Question: I have a List view that displays the weather forecast for the entire week. I have also set an adapter mForecastAdapter on this ListView. But when I preview the fragment_main.xml file the preview that I get is this

This is my code in MainActivity.java
'''
package com.example.android.sunshine.app;
import android.os.Bundle;
import android.support.v4.app.Fragment;
import android.support.v7.app.ActionBarActivity;
import android.view.LayoutInflater;
import android.view.Menu;
import android.view.MenuItem;
import android.view.View;
import android.view.ViewGroup;
import android.widget.ArrayAdapter;
import android.widget.ListView;
import java.util.ArrayList;
import java.util.Arrays;
import java.util.List;
public class MainActivity extends ActionBarActivity {
@Override
protected void onCreate(Bundle savedInstanceState) {
super.onCreate(savedInstanceState);
setContentView(R.layout.activity_main);
if (savedInstanceState == null) {
getSupportFragmentManager().beginTransaction()
.add(R.id.container, new PlaceholderFragment())
.commit();
}
}
@Override
public boolean onCreateOptionsMenu(Menu menu) {
// Inflate the menu; this adds items to the action bar if it is present.
getMenuInflater().inflate(R.menu.main, menu);
return true;
}
@Override
public boolean onOptionsItemSelected(MenuItem item) {
// Handle action bar item clicks here. The action bar will
// automatically handle clicks on the Home/Up button, so long
// as you specify a parent activity in AndroidManifest.xml.
int id = item.getItemId();
if (id == R.id.action_settings) {
return true;
}
return super.onOptionsItemSelected(item);
}
/**
* A placeholder fragment containing a simple view.
*/
public static class PlaceholderFragment extends Fragment {
public PlaceholderFragment() {
}
@Override
public View onCreateView(LayoutInflater inflater, ViewGroup container,
Bundle savedInstanceState) {
View rootView = inflater.inflate(R.layout.fragment_main, container, false);
String[] forecastArray = {
"Today - Sunny - 88/64",
"Tomorrow - Rainy - 73/54",
"Wednesday - Snow - 63/54",
"Thursday - Rainy - 83/54",
"Friday - Rainy - 73/58",
"Saturday - Gloomy - 64/54",
"Sunday - Rainy - 73/64"
};
ArrayAdapter<String> mForecastAdapter;
List<String> weekForecast = new ArrayList<String>(Arrays.asList(forecastArray));
mForecastAdapter = new ArrayAdapter<String>(getActivity(), R.layout.list_item_forecast, R.id.list_item_forecast_textview, weekForecast);
ListView listView = (ListView) rootView.findViewById(R.id.listview_forecast);
listView.setAdapter(mForecastAdapter);
return rootView;
}
}
'''
}
What is wrong with the ArrayAdapter? I'm using Android Studio if that makes any difference.
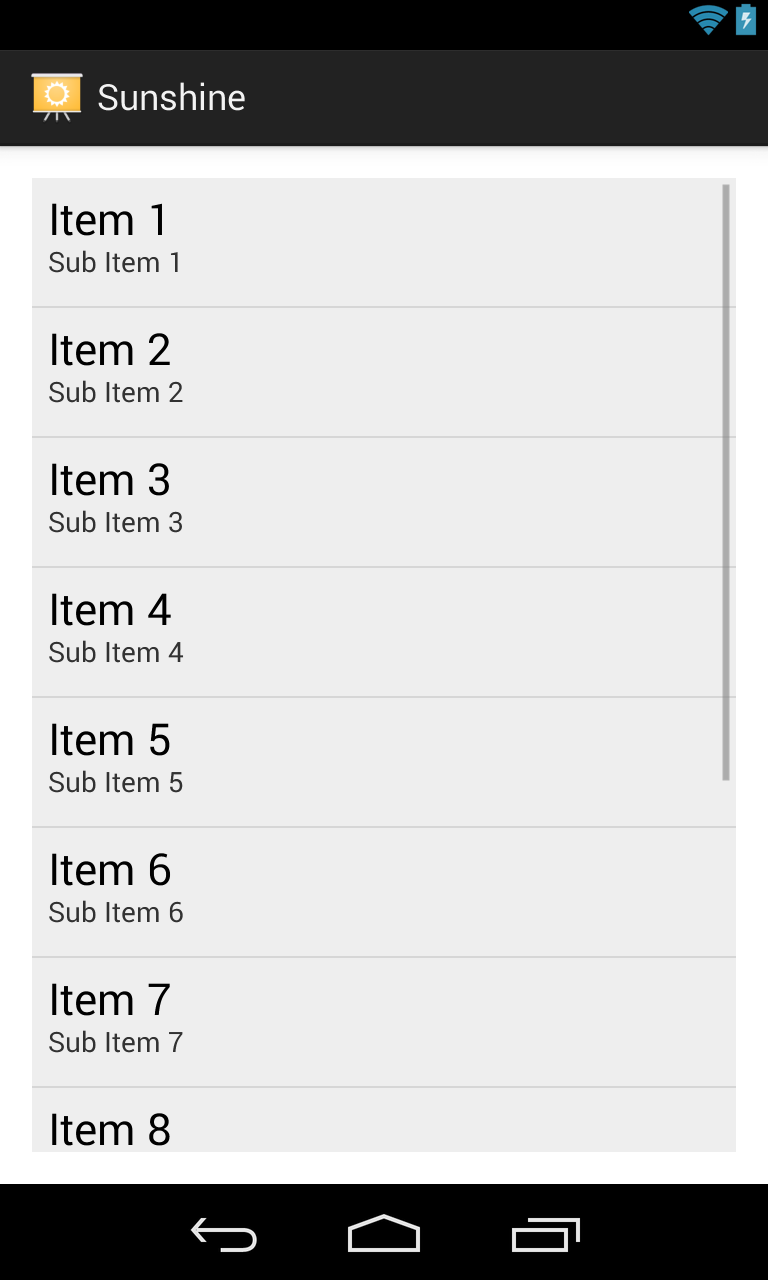
Answer: In the layout preview, the 'ListView' will, by default, display a list similar to the one above, by showing a default ListView which contains "Item 1", "Item 2", "Item 3", etc... and "Sub Item 1", "Sub Item 2", "Sub Item 3", etc...
You won't see your actual ListView (assuming that you did the coding right) until you run your app in the emulator or test on an actual device.